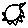
Label: sun